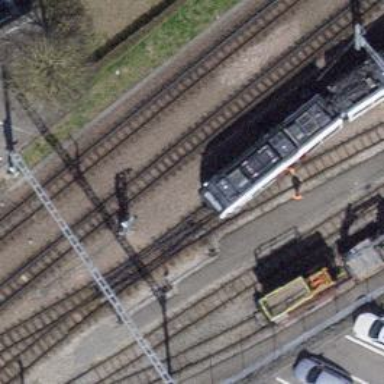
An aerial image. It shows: Narrow-gauge railway yard with electrified contact line.